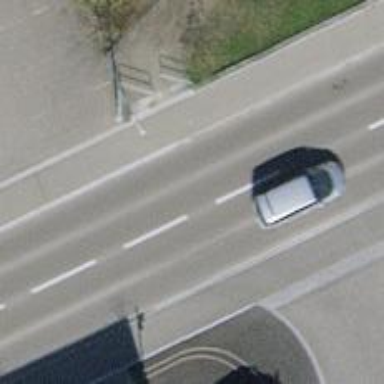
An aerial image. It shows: Uncontrolled zebra crossing on the road.